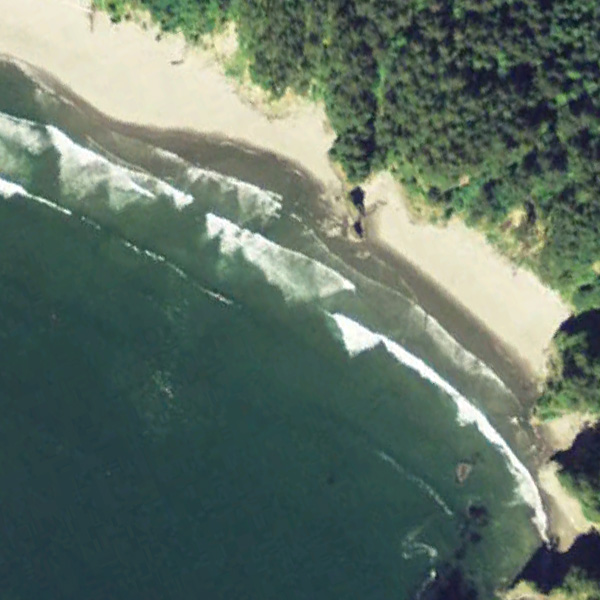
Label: Beach